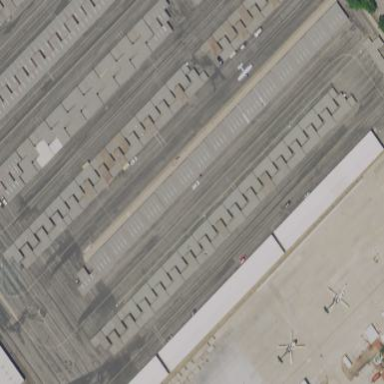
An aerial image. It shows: Hangar located at airport.